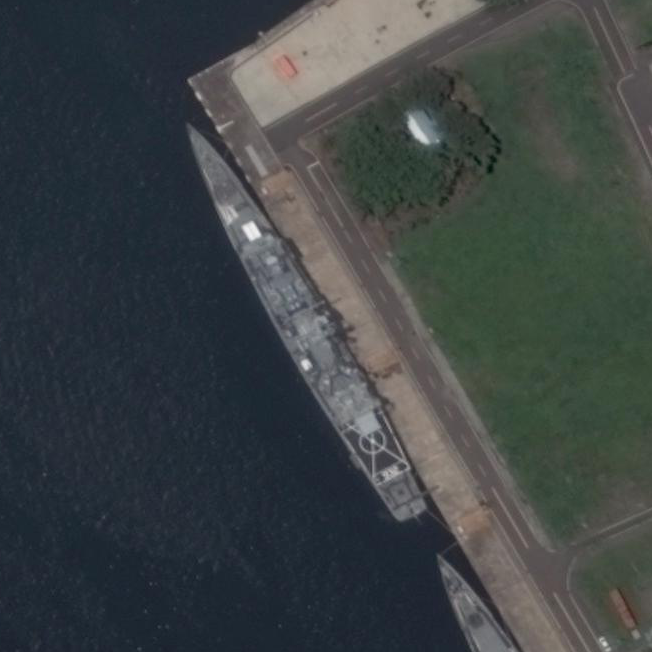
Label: cruiser